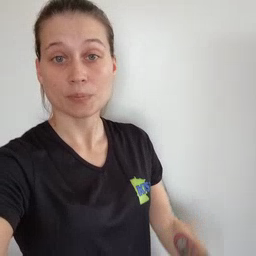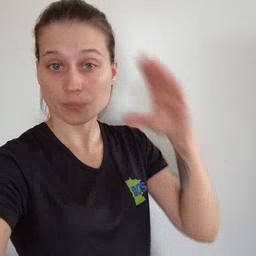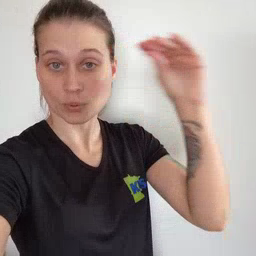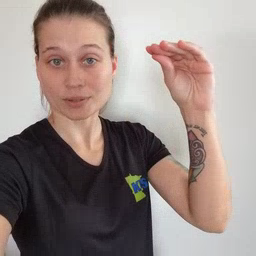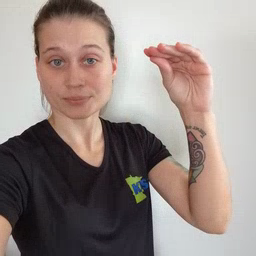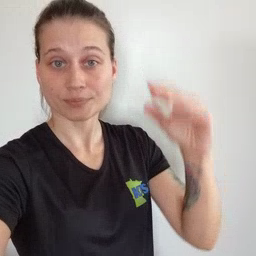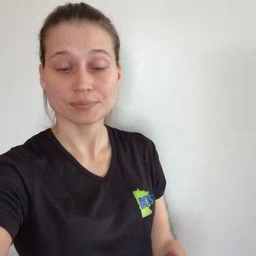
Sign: boy